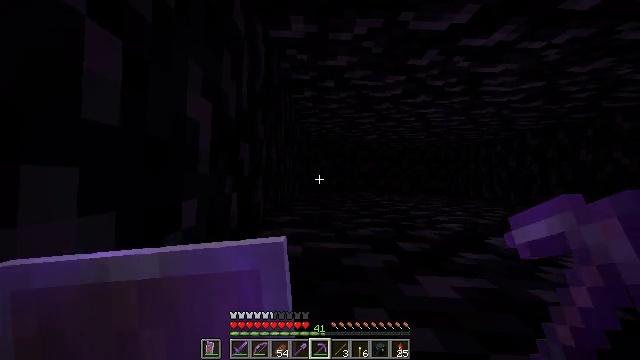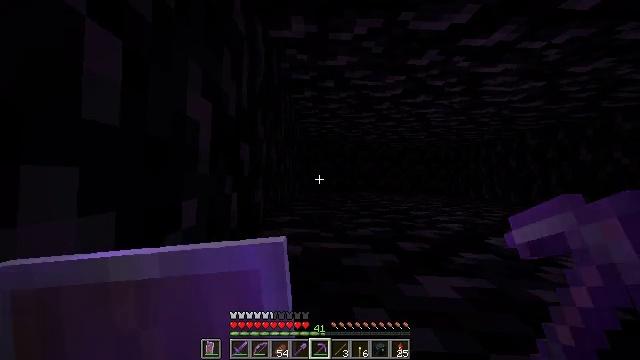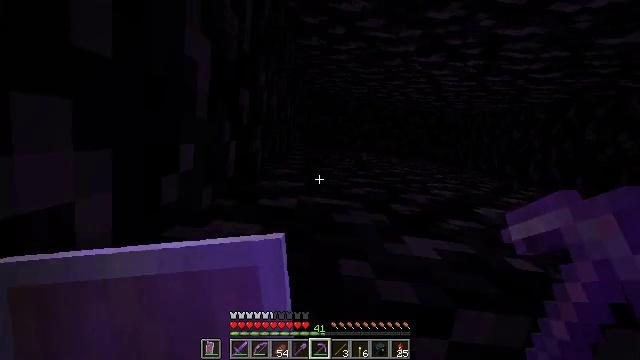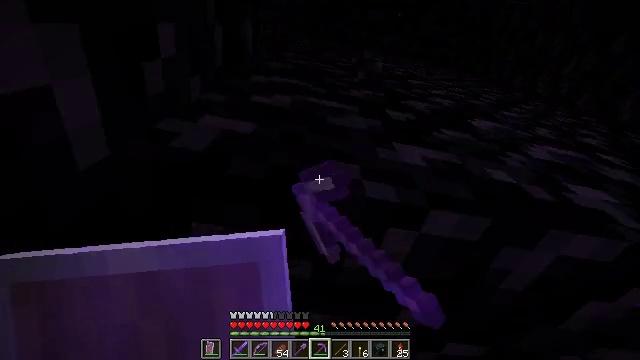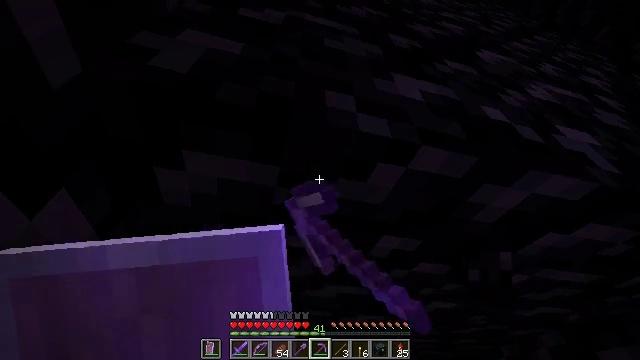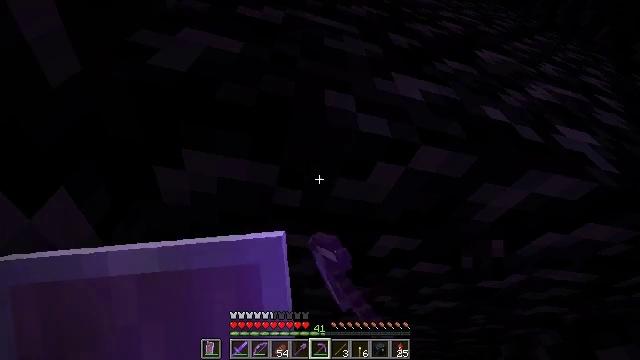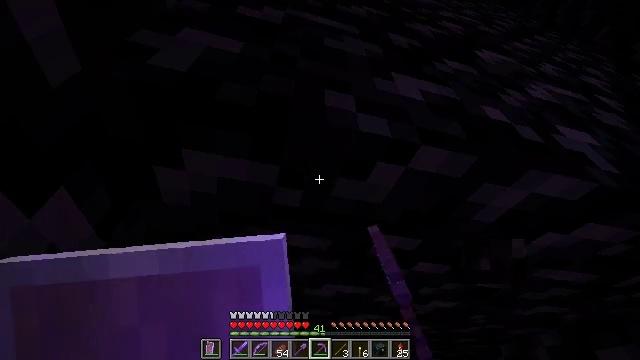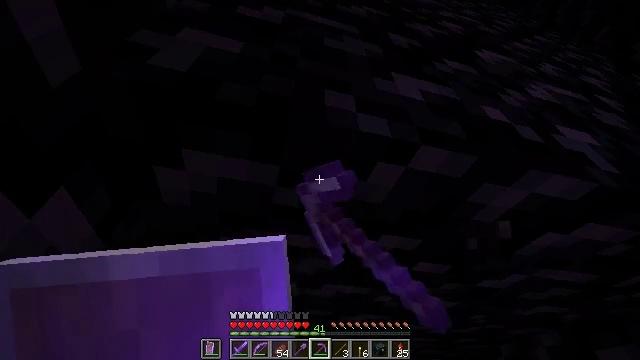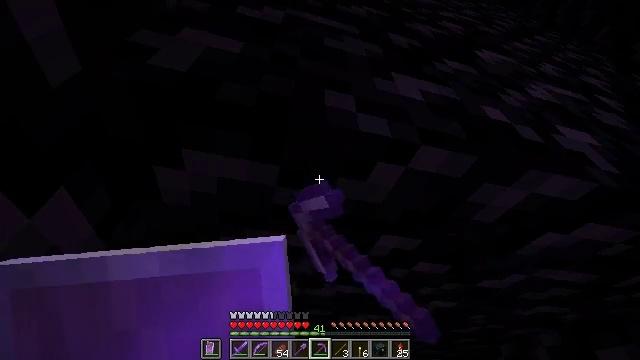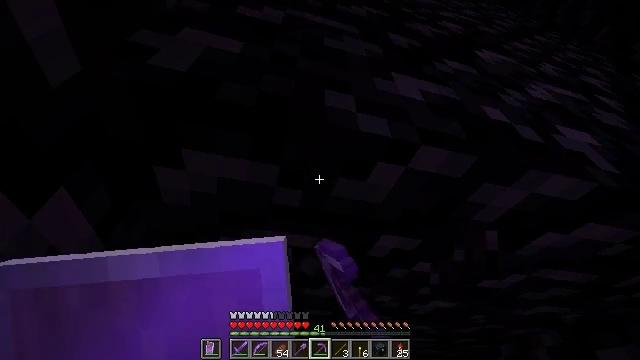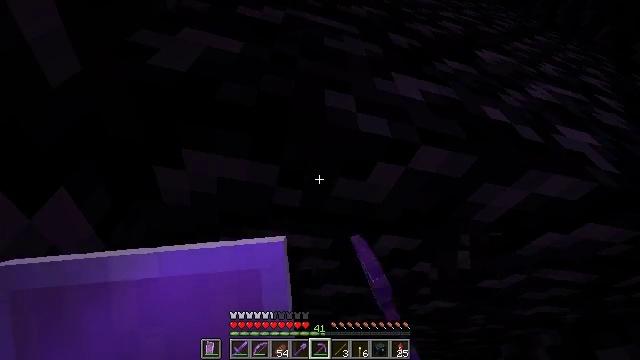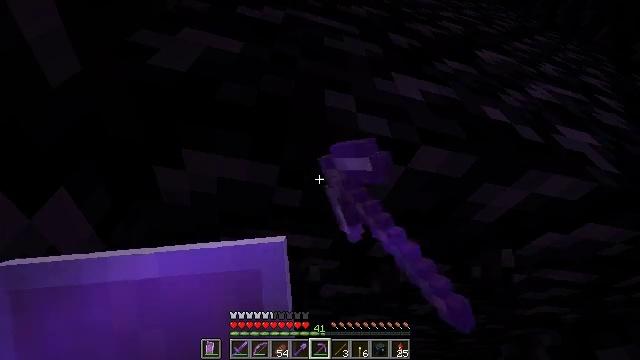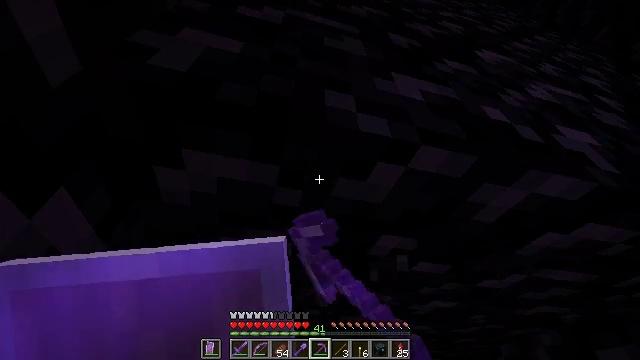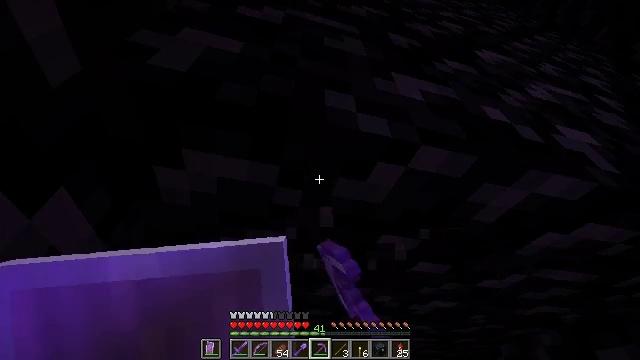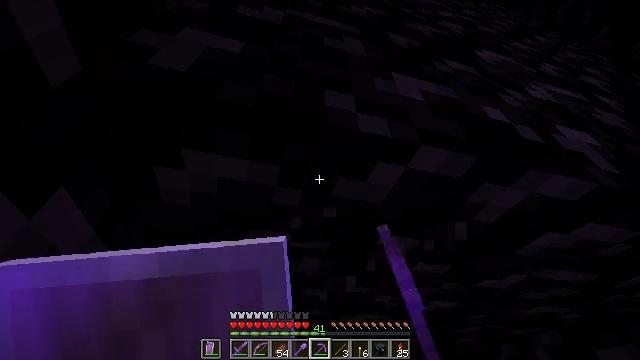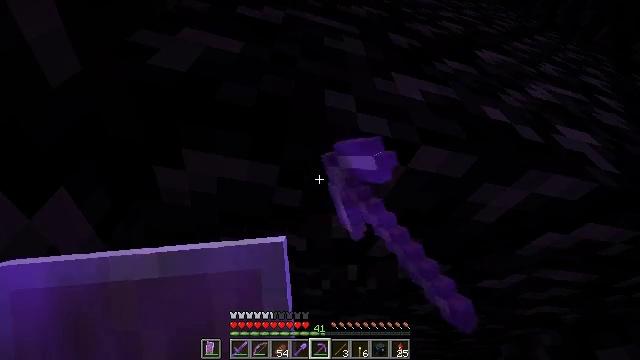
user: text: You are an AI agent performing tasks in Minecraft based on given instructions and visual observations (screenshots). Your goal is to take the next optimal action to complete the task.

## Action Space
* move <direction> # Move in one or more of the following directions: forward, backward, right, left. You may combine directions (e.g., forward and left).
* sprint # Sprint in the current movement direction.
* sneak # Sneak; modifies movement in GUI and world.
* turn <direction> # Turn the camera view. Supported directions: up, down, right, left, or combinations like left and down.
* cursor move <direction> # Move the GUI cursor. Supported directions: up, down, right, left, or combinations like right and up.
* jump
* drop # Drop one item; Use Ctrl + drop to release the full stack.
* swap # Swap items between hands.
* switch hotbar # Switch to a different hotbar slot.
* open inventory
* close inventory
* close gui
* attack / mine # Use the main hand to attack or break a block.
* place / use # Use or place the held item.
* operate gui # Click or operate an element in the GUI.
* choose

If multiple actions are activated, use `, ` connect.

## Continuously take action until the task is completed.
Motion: motion action
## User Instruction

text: Gather obsidian from a lava source.
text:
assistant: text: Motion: attack / mine
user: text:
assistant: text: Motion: turn right and down, attack / mine
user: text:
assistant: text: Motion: turn right and down, attack / mine
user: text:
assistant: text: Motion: turn right and down, attack / mine
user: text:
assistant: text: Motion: attack / mine
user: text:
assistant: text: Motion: attack / mine
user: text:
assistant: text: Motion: attack / mine
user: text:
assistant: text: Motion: attack / mine
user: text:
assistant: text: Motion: attack / mine
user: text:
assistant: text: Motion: attack / mine
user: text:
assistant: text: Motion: attack / mine
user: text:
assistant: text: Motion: attack / mine
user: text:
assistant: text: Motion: attack / mine
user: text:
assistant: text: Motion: attack / mine
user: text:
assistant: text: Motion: attack / mine
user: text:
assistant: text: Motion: attack / mine
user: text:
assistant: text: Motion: attack / mine
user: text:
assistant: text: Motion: attack / mine
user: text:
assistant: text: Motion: turn right, attack / mine
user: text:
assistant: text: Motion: turn right and up, attack / mine
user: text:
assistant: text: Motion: turn right and up, attack / mine
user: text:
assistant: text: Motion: attack / mine
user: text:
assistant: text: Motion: attack / mine
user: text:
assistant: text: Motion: move forward, attack / mine
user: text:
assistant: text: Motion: move forward, turn left and up, attack / mine
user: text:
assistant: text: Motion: move forward, turn left and up, attack / mine
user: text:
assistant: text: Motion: move forward, turn left and up, attack / mine
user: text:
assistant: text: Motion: move forward, turn left and up, attack / mine
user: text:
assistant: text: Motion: turn left and up, attack / mine
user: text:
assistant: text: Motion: turn left and up, attack / mine